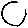
Label: moon